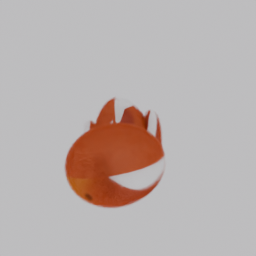
Label: animals